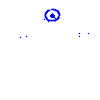
Particle: kaon